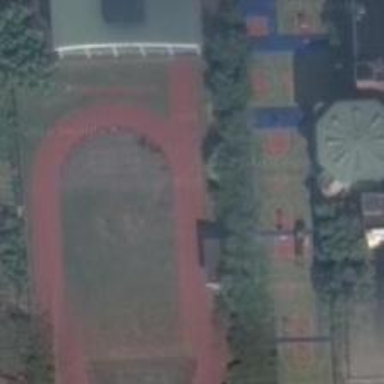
The exercise yard with football fields and basketball courts is integrated with lush plants .